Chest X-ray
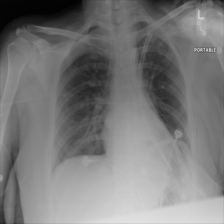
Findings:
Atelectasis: positive
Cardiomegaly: negative
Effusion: negative
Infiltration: negative
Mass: negative
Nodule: positive
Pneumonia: negative
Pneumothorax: negative
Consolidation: negative
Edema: negative
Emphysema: positive
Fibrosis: negative
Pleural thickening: negative
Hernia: negative